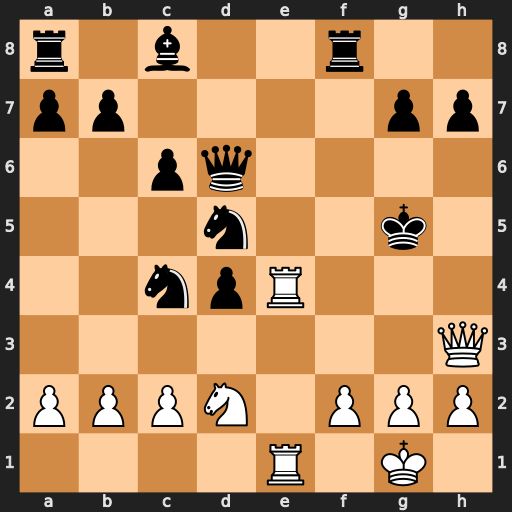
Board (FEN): r1b2r2/pp4pp/2pq4/3n2k1/2npR3/7Q/PPPN1PPP/4R1K1
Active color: w
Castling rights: -
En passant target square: -
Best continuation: Qh4+ Kg6 Nxc4 Qf6 Ne5+ Qxe5 Rxe5